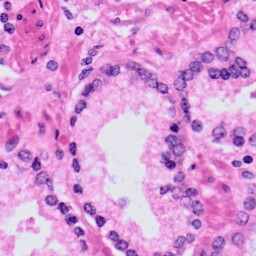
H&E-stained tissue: Prostate